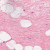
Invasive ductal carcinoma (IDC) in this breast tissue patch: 0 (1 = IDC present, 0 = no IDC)